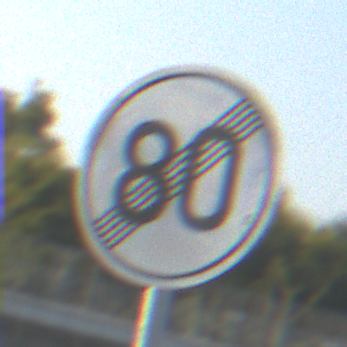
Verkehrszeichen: EndeGeschwindigkeit80
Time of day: SunriseSunset
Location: Outdoor (Urban)
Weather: Clear
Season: NotSpecified
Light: Natural